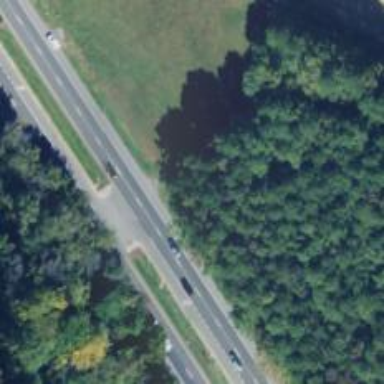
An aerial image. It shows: Trunk link highway.